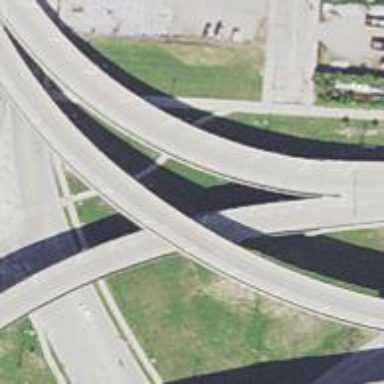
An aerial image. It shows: Trunk_link highway on bridge.